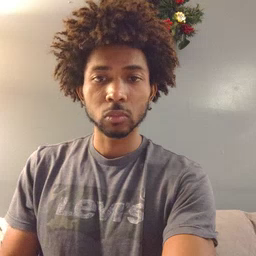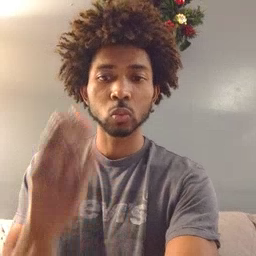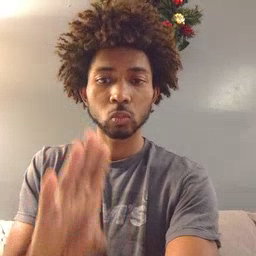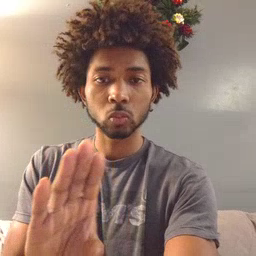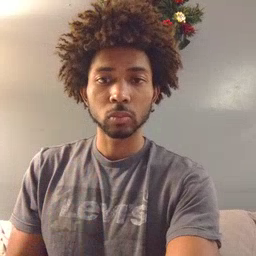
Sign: close